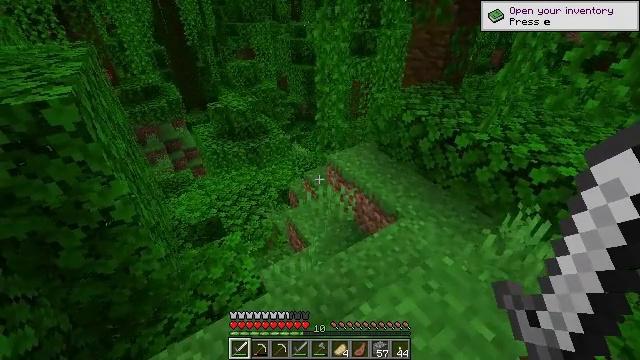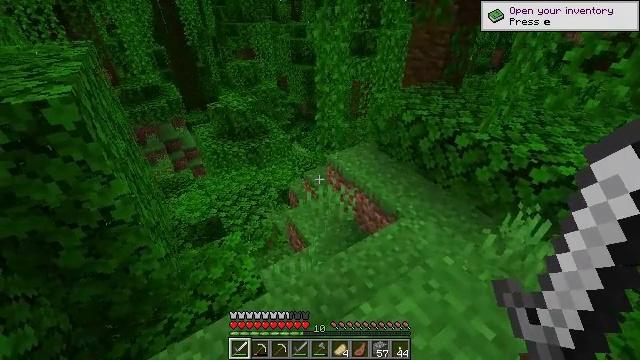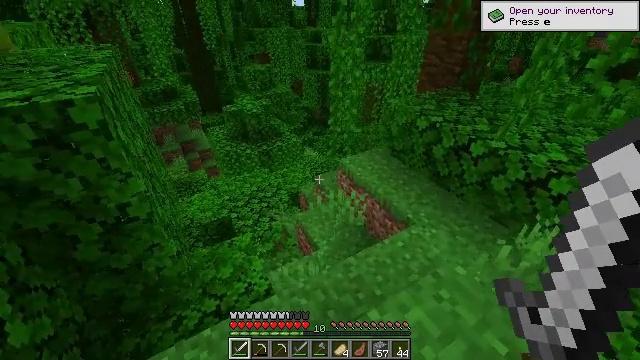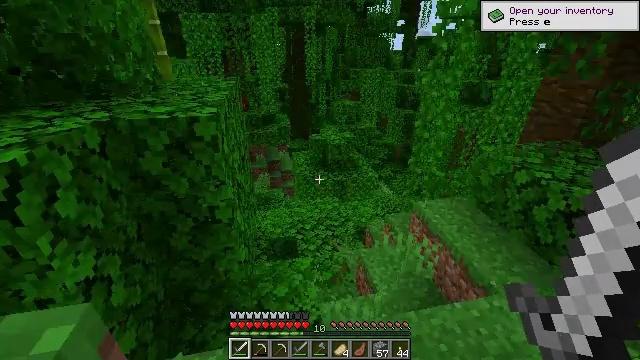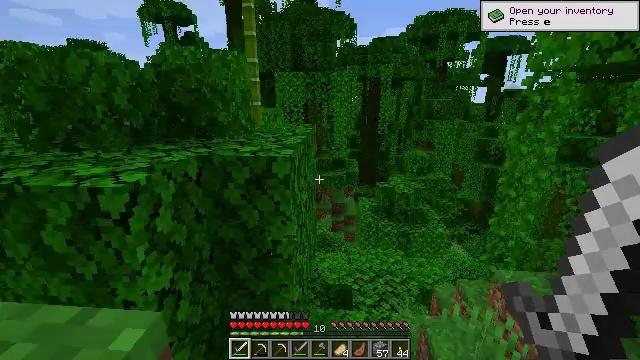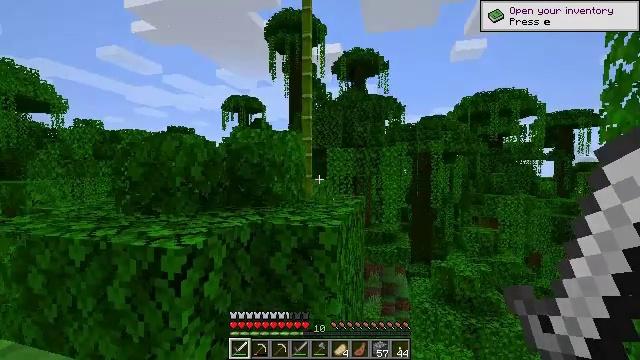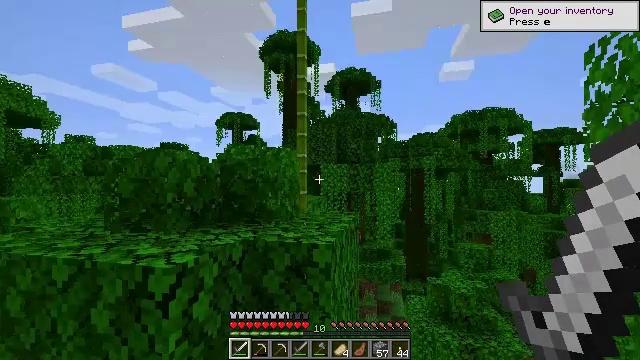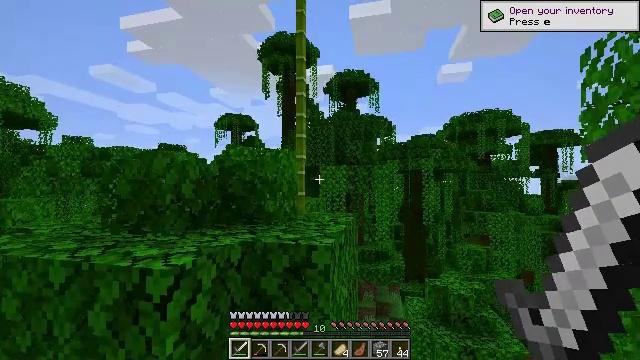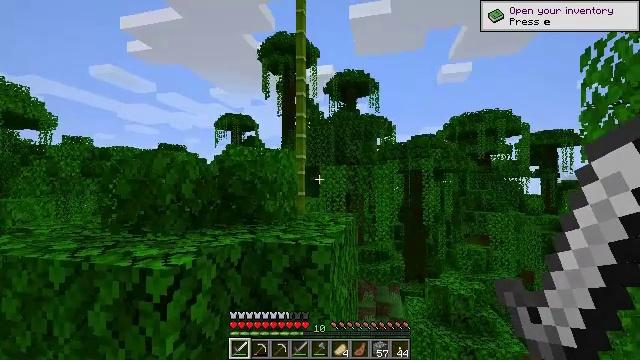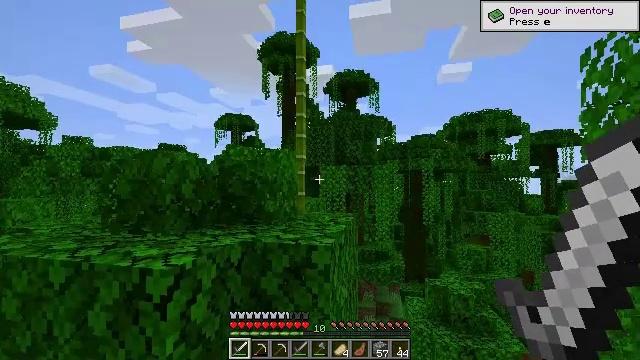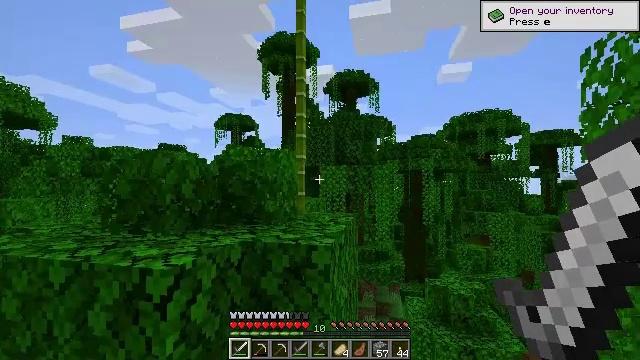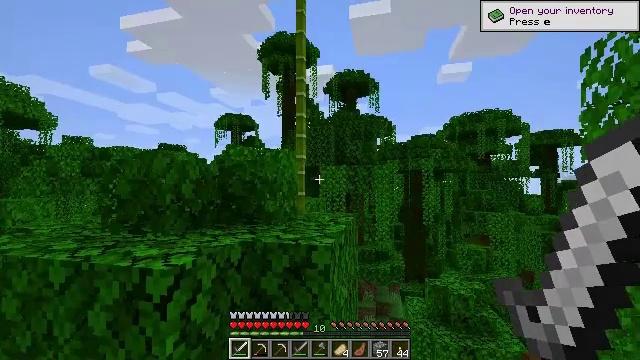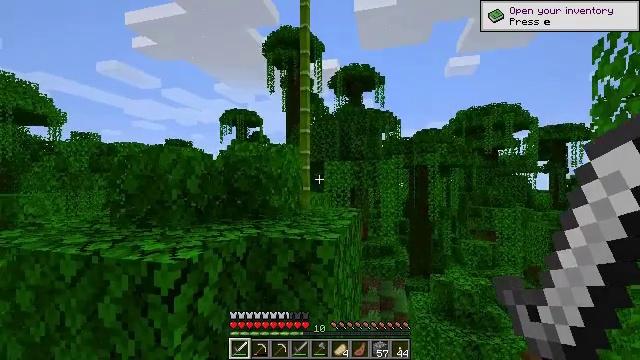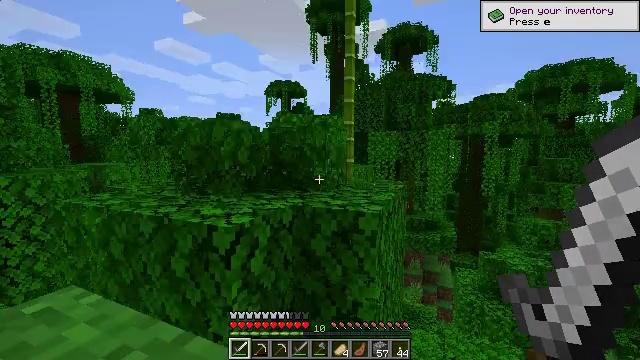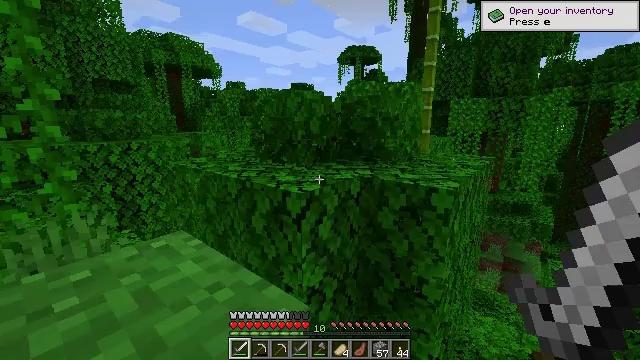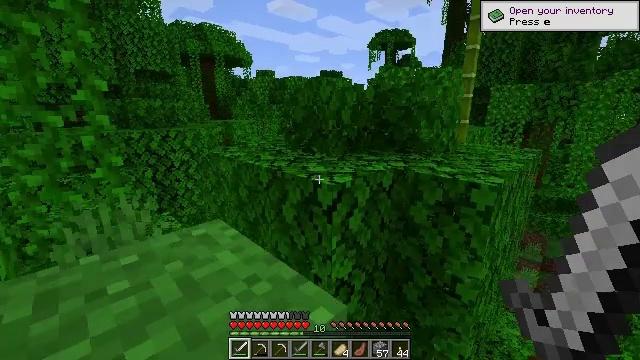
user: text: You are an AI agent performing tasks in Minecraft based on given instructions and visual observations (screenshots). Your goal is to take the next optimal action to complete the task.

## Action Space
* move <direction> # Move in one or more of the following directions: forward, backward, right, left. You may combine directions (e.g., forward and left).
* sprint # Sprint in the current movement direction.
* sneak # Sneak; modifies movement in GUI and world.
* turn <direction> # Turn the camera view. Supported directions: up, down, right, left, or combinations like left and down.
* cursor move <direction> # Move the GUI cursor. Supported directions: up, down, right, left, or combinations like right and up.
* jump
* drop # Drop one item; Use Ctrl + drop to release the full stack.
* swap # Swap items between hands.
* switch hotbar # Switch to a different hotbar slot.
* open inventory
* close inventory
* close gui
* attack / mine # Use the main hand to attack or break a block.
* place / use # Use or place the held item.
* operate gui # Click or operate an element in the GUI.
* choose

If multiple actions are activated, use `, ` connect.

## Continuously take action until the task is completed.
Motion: motion action
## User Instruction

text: Break the bamboo stalk.
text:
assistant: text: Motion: no_op
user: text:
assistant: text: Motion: turn left
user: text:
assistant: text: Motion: turn left and up
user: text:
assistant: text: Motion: turn left and up
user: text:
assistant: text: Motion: turn left and up
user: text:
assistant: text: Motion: turn right and up
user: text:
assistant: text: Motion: no_op
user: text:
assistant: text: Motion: no_op
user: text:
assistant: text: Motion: no_op
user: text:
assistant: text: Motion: no_op
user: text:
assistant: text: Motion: no_op
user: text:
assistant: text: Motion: turn left and down
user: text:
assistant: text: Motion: turn left and down
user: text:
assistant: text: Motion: turn left and down
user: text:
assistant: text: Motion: move forward and move left, turn left and down
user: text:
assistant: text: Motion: move forward and move left, turn left and down, jump
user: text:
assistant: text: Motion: move forward and move left, turn left and down, jump
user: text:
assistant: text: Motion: move forward and move left, jump
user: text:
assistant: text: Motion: move forward and move left, jump
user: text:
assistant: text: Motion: move forward and move left
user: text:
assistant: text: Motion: move forward and move left, turn right and down
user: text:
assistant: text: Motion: move forward and move left
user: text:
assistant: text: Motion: move forward and move left, turn right
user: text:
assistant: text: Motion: turn right
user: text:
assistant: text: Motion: no_op
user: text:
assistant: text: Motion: no_op
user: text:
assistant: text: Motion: no_op
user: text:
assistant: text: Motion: turn right
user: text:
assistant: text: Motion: turn right
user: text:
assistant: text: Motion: move forward, turn right